Brain MRI, t1w sequence, axial 2D slice.
Patient: age 32, sex F, weight 95 kg, height 1.95 m
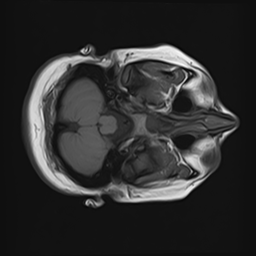